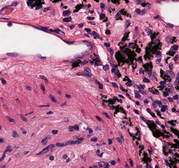
Tumor epithelial tissue: no
Tumor-associated stroma tissue: yes
Normal tissue: no